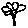
Label: flower